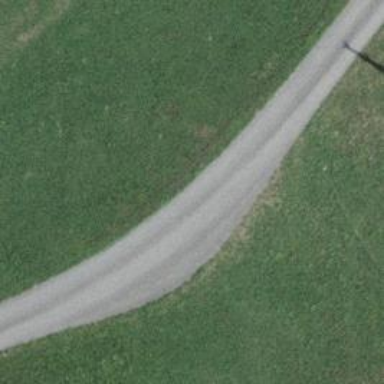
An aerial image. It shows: Passing place on the road.